Question: I'm currently struggling with Oracle Apex.
I'm trying to create an application which enables customers to place their order. Therefore I create a report which lists the available products. Furthermore the report contains a column (the SQL query for that is simply ''0' as "Quantity"') which displays a text box. In this text boy the customer should be able to insert the required quantity.
I've create a screenshot to make it easier to follow me:

After the customer has fill out the form, the "Place Order" button will purchase the wished items then.
My question is now, how is it possible to read out in which text boxes did the user filled in a number and also to which product belongs it!
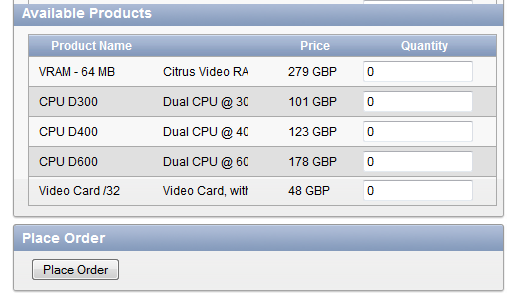
Answer: An easier solution would be to recreate the region but choose Form Region and then Tabular Form Region and then the wizard will help take care of the DML for you. But you need to use specific table columns for this to work.
To answer your question more directly - the input items defined in reports that are posted to the server can be accessed in PL/SQL as a set of "Global Arrays". These are defined as PL/SQL tables in the package apex_application with the names g_f01 through g_f50.
To be sure which of these arrays to use for the quantity text box you can look at the html of the page for the name attribute of the input tag. If it is f01 then you would be able to process the results by accessing each position or element in apex_application.g_f01.
To link the input with the table you would need some sort of key. If you use the wizard to build a Tabular Form all this headache is taken care of for you though.